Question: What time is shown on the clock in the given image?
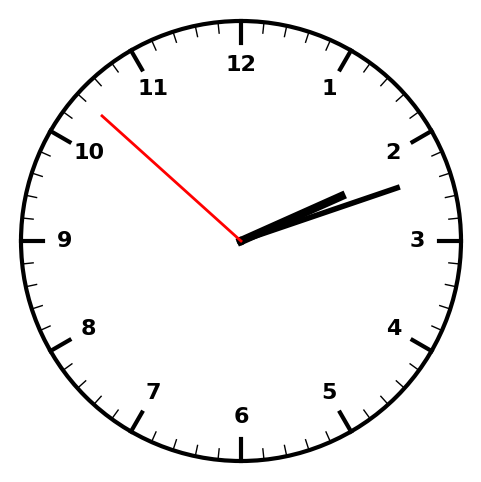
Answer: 02:11:52